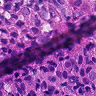
Metastatic tissue present: yes